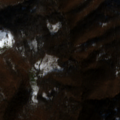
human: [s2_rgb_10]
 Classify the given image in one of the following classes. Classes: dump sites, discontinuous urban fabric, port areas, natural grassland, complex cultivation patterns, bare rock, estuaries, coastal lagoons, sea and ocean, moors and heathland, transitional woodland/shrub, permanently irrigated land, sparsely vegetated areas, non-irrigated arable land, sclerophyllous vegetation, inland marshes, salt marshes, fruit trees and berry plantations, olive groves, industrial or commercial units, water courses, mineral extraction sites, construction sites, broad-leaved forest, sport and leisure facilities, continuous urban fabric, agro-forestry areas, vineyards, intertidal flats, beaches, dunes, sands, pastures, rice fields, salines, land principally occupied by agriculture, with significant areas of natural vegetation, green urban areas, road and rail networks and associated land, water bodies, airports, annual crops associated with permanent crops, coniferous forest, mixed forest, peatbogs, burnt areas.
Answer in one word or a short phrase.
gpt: land principally occupied by agriculture, with significant areas of natural vegetation, broad-leaved forest